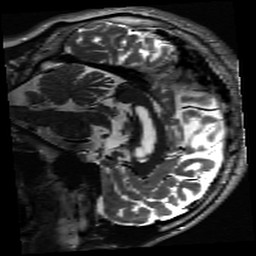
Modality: inplaneT2
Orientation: sagittal